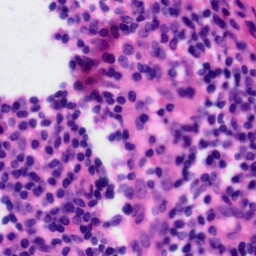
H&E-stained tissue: Tonsil